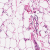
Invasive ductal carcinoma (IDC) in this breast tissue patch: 0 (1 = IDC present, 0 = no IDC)